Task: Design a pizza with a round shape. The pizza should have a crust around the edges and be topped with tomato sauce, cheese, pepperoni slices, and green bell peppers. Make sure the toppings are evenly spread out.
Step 174:
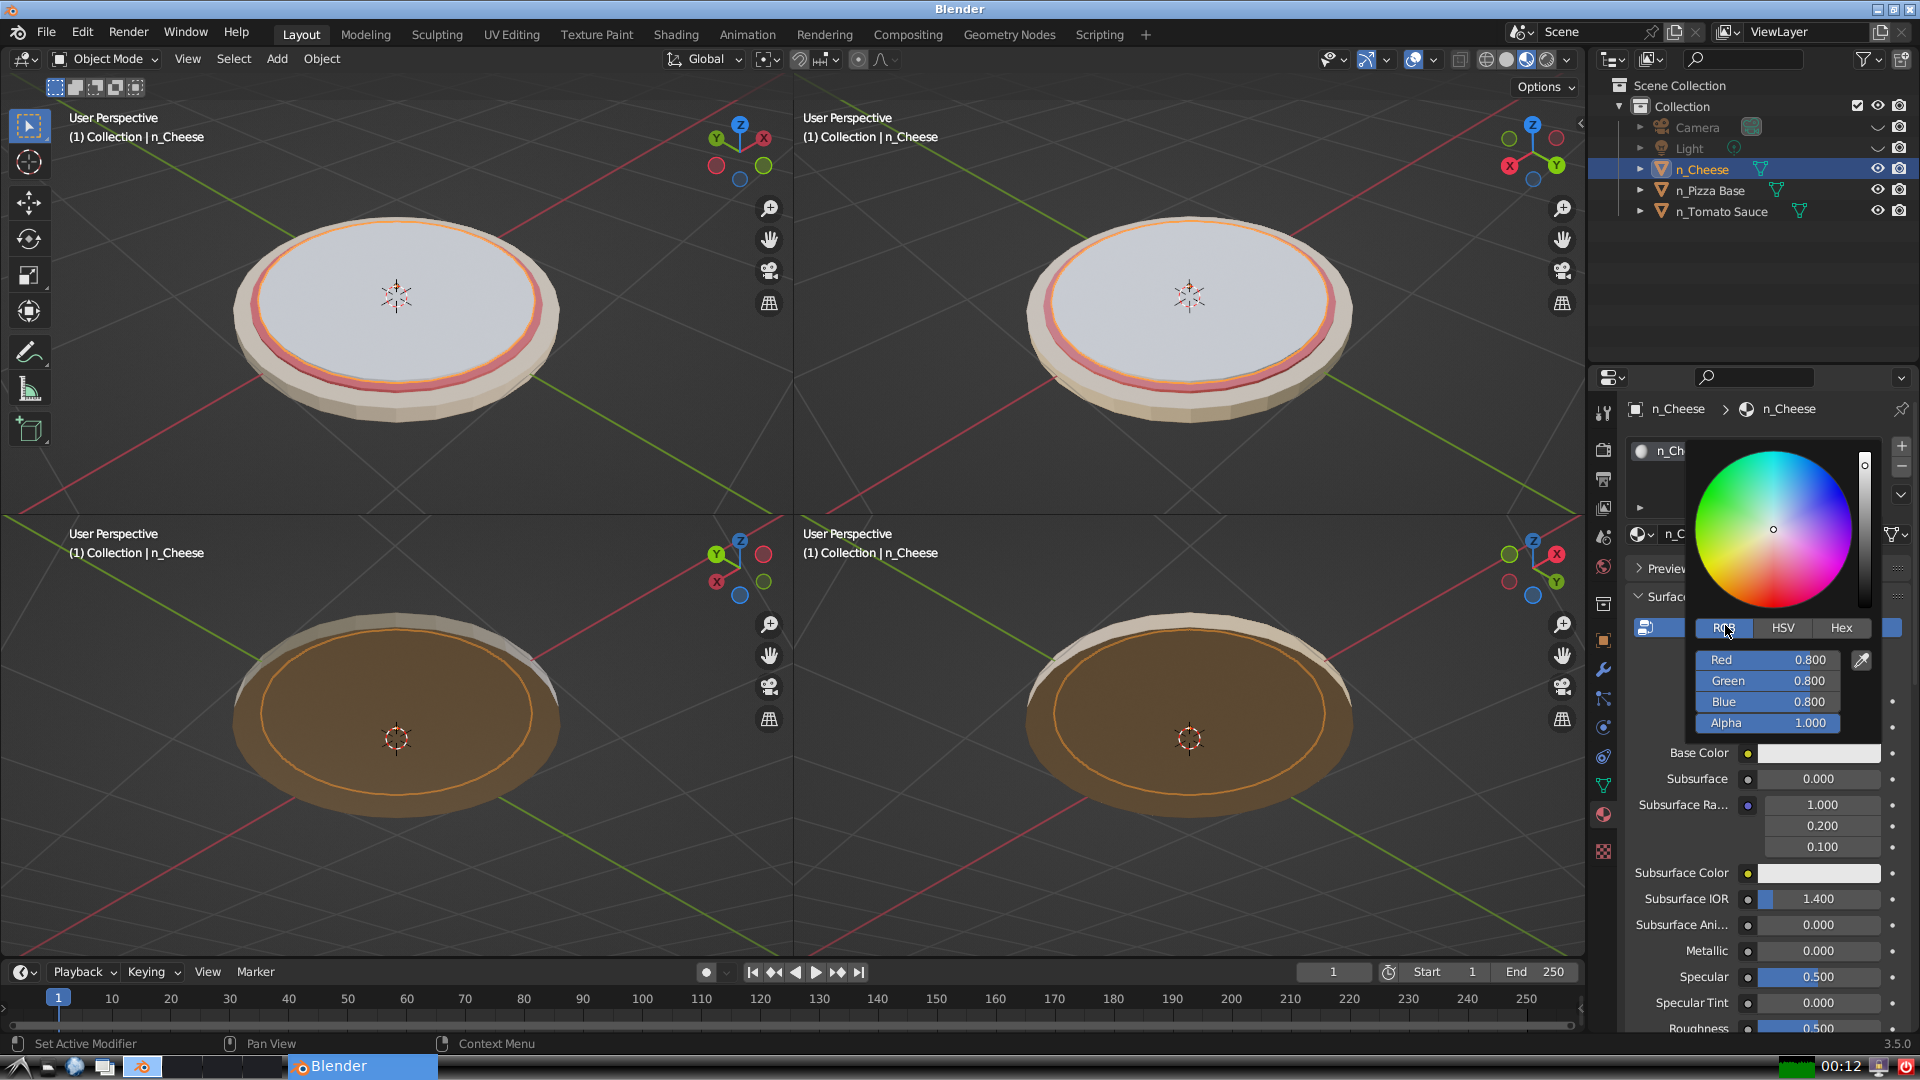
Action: click: no